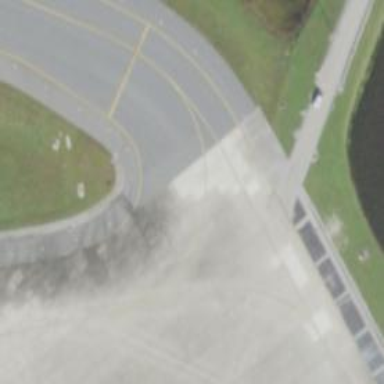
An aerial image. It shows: Image of taxiway at airport.